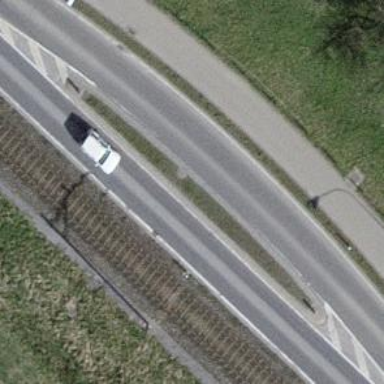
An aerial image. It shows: Primary highway with asphalt surface and cycle track on the right side.